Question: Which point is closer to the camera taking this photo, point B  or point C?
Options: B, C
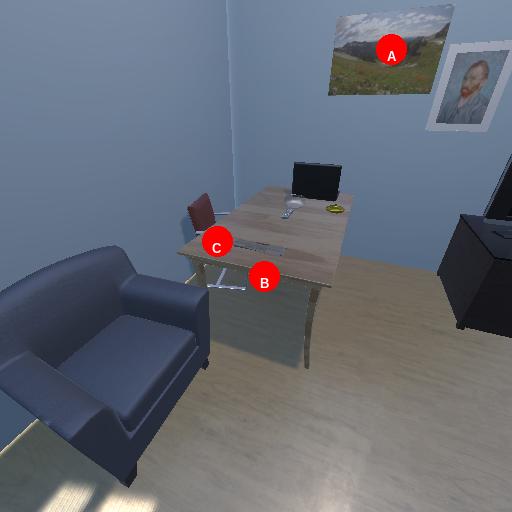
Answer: B